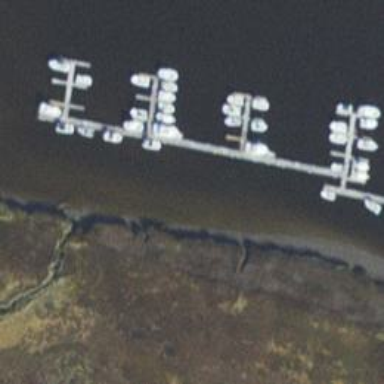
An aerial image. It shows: Pier with mooring facilities.